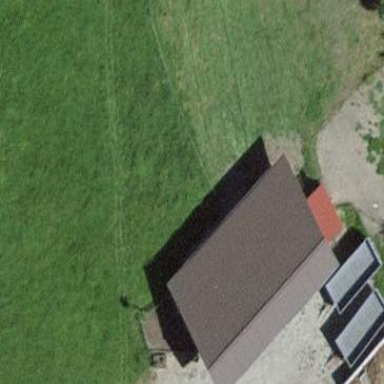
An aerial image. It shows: Shed.